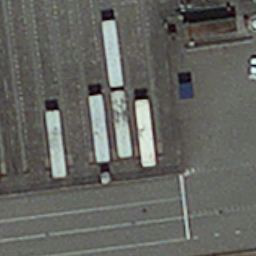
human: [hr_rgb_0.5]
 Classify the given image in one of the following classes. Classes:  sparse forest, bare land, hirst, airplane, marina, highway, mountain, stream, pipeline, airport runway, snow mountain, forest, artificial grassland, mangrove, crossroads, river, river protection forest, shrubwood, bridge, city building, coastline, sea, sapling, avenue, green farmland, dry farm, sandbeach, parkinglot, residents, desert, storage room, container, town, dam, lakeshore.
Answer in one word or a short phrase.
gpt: container